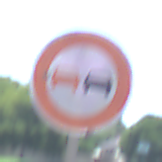
Verkehrszeichen: Ueberholverbot
Umgebung: Outdoor, Nature
Tageszeit: Midday
Wetter: Clear
Licht: Natural
Jahreszeit: Summer
Kontrast: HighContrast